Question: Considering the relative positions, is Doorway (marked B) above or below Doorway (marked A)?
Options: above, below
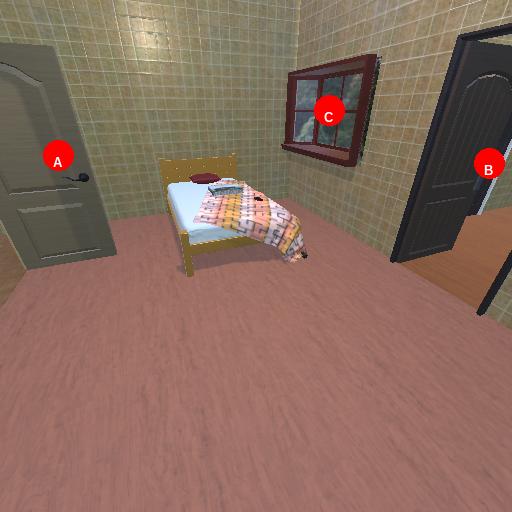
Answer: above